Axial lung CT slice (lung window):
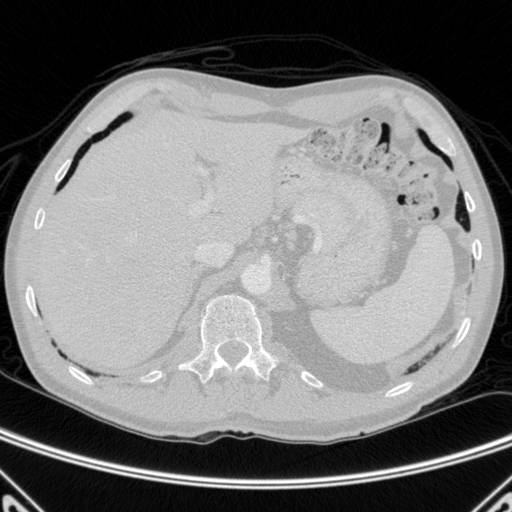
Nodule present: no